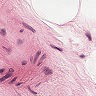
Metastatic tissue present: no